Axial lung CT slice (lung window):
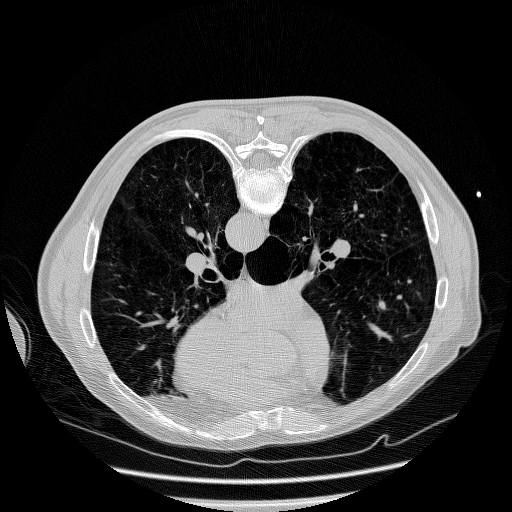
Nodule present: no